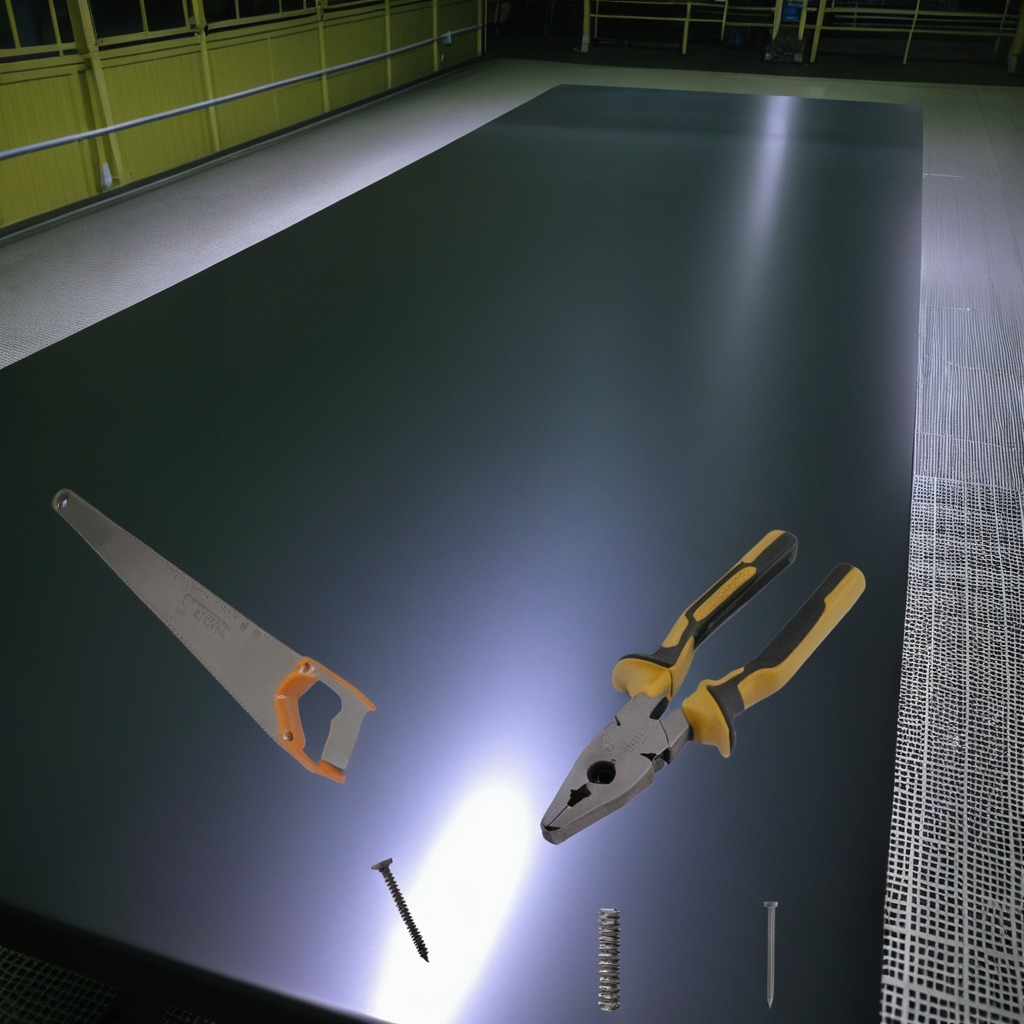
A metal machine screw, an iron nail, a pair of pliers, a coiled metal spring, and a handheld metal saw are lying on the clean empty table in a railway signal maintenance room.